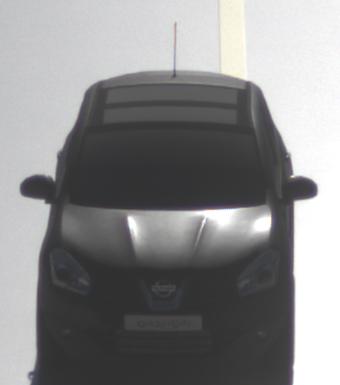
Make: Nissan
Model: Qashqai 1.6
Detailed model: Qashqai (J10)
Model produced from: 2010/03
Model produced until: 2010/08
Doors: 5
Color: black
Road condition: wet road
Daytime: morning or afternoon
Contrast: high contrast